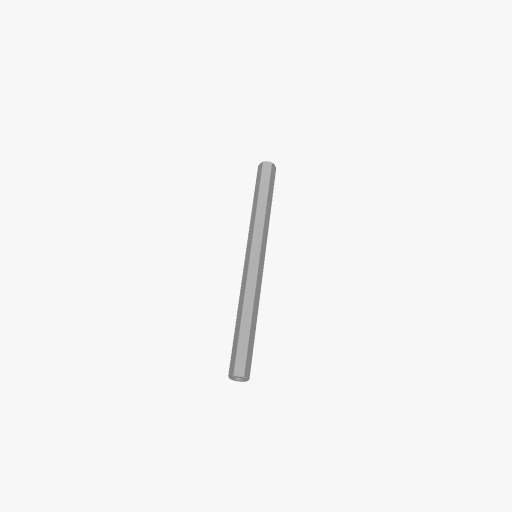
Part: Standoff8RID96